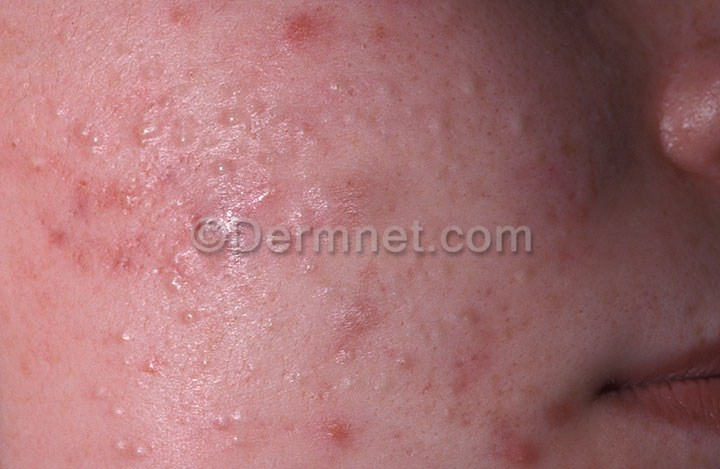
Disease: Acne and Rosacea Photos